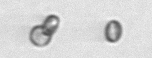
Label: Thalassiosira_sp_aff_mala